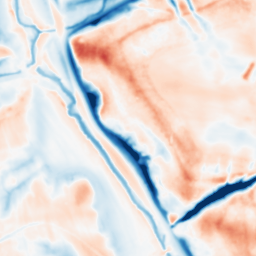
Category: multiscale
Decomposition family: dog_multiscale
Decomposition parameters: sigma_ratio: 1.6
n_scales: 5
base_sigma: 1
Upsampling method: sinc_hamming
Upsampling parameters: scale: 2
kernel_size: 8
Upsampling scale: 2